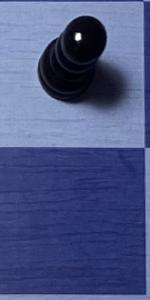
Label: Empty